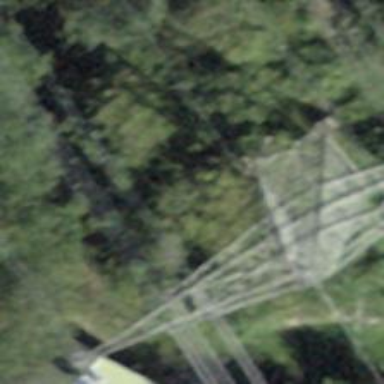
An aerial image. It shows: Power tower.